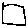
Label: square